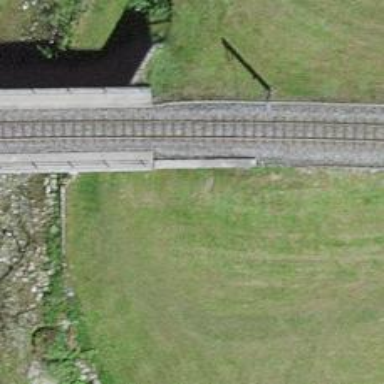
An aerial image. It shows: Narrow-gauge railway bridge with electrified contact line.